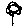
Label: flower